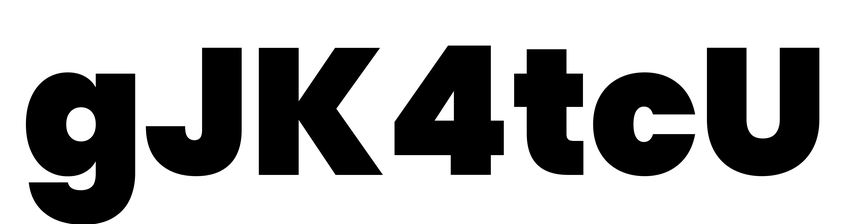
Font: Poppins-Black